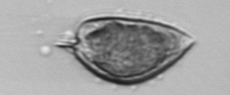
Label: Prorocentrum_micans